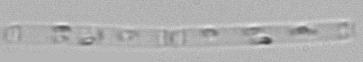
Label: Cerataulina_pelagica